Question: I have to draw a honeycomb pattern and recognize each cell(row,column) on mousemove.

this is how i am generating the graph.
'''
protected override void GenerateGridBitmap()
{
if (_circleGrid != null)
{
_circleGrid.Dispose();
_circleGrid = null;
}
Bitmap _texture = new Bitmap(circleSize, circleSize);
using (Graphics g = Graphics.FromImage(_texture))
{
g.SmoothingMode = SmoothingMode.HighQuality;
g.InterpolationMode = InterpolationMode.HighQualityBicubic;
g.PixelOffsetMode = PixelOffsetMode.HighQuality;
Rectangle r = new Rectangle(0, 0, circleSize, circleSize);
g.DrawEllipse(Pens.Black, r);
}
Bitmap rowBlock = new Bitmap(CanvasSize.Width - (circleSize/ 2), circleSize);
using (Brush b = new TextureBrush(_texture))
{
using (Graphics g = Graphics.FromImage(rowBlock))
{
g.CompositingQuality = CompositingQuality.HighQuality;
g.InterpolationMode = System.Drawing.Drawing2D.InterpolationMode.HighQualityBicubic;
g.SmoothingMode = SmoothingMode.HighQuality;
g.FillRectangle(b, new Rectangle(new Point(0, 0), rowBlock.Size));
}
}
//rowBlock.Save("rowblock.bmp");
_circleGrid = new Bitmap(CanvasSize.Width, CanvasSize.Height);
using (Graphics g = Graphics.FromImage(_circleGrid))
{
g.CompositingQuality = CompositingQuality.HighQuality;
g.InterpolationMode = System.Drawing.Drawing2D.InterpolationMode.HighQualityBicubic;
g.SmoothingMode = SmoothingMode.HighQuality;
int x, y;
for (int i = 0; i < rows; i++)
{
x = 0;
if (i % 2 != 0)
x = (circleSize/ 2);
y = (i * circleSize);
if (i != 0)
{
y -= (VERTICAL_PIXEL_OFFSET * i);
}
g.DrawImage(rowBlock, x, y);
//g.DrawImage(DrawCodedCrystal(i,rowBlock), x, y);
Console.WriteLine(i);
}
}
_circleGrid.Save("grid.bmp");
Console.WriteLine(_circleGrid.Size);
_texture.Dispose();
_texture = null;
rowBlock.Dispose();
rowBlock = null;
}
'''
and this what i am doing to get the coordinates of the graph. but the problem is i am able to get the column perfectly. but for the row i think there is a small difference in calculation. for eg. on the 99 row, for the (1/4) circle it say {row 98} and for the remaining circle it says {row 99}. the deviation increases as the number of rows increases.
'''
protected override CanvasCell GetCanvasCellAt(int x, int y)
{
Rectangle rect = GetImageViewPort();
Point pt = new Point(x, y);
CanvasCell c = new CanvasCell() { Row = -1, Column = -1 };
if (rect.Contains(pt))
{
double zoomedCircleSize = CircleSize * ZoomFactor;
Point p = pt;// PointToClient(new Point(x, y));
p.X -= (int)(rect.X + (AutoScrollPosition.X) );
p.Y -= (int)(rect.Y + (AutoScrollPosition.Y));
int row = (int)((p.Y) / (zoomedCircleSize));
//row = (int)((p.Y + (row * ZoomFactor)) / zoomedCircleSize);
int col;
if (row % 2 != 0)
{
if (p.X >= 0 && p.X < (zoomedCircleSize / 2))
{
col = -1;
}
else
col = (int)((p.X - (zoomedCircleSize / 2)) / zoomedCircleSize);
}
else
{
if (p.X > (zoomedCircleSize * cols))
{
col = -1;
}
else
{
col = (int)((p.X) / zoomedCircleSize);
}
}
//if (!GetRectangle(row, col).ContainsWithInBoundingCircle(p))
//{
// c.Column = -1;
// c.Row = -1;
//}
//else
{
c.Column = col;
c.Row = row;
}
}
//
return c;
}
'''
hope i was clear in explaining my problem.
EDIT:
the VERTICAL_PIXEL_OFFSET is 1 and the circle size is 16
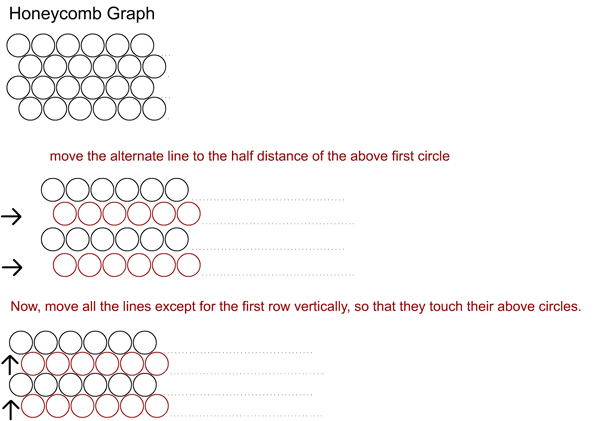
Answer: I also posted this on msdn, Stefan Hoffmann was kind enough to post an SSCCE of how to do that. Basically the idea was to precalculate the honeycombs, as @usr suggested in the comments section.
Here is the link to <URL> post.